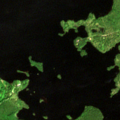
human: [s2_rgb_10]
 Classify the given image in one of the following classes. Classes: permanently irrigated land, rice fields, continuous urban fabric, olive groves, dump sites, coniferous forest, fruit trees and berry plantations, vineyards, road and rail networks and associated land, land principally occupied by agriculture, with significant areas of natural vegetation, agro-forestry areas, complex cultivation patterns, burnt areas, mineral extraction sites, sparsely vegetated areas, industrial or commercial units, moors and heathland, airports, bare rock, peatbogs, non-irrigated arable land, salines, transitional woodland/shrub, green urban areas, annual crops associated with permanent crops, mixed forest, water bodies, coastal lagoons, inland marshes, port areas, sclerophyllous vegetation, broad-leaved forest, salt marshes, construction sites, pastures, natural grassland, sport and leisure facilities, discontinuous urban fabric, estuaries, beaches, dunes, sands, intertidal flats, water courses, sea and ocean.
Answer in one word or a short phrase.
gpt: coniferous forest, mixed forest, water bodies